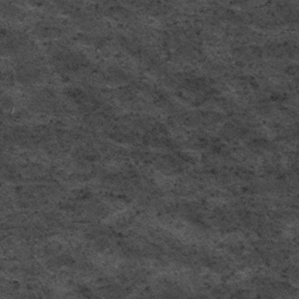
Label: frost